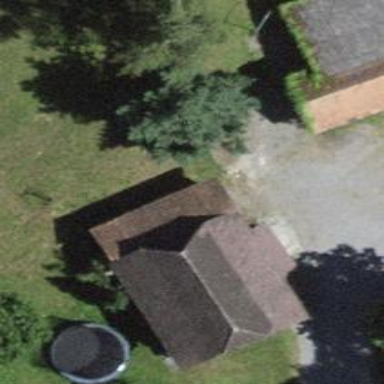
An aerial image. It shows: Barn.